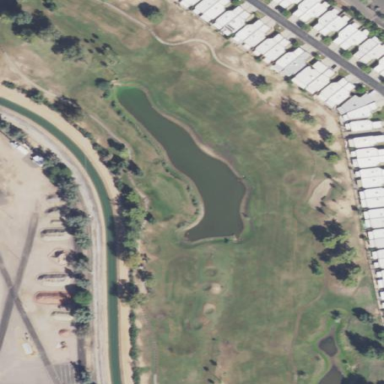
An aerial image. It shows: Area of rough grass used for golf.